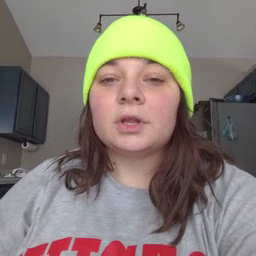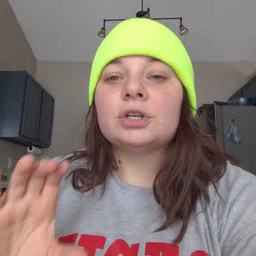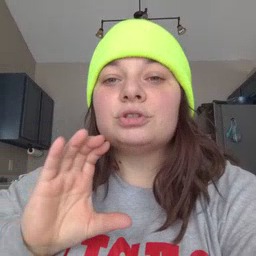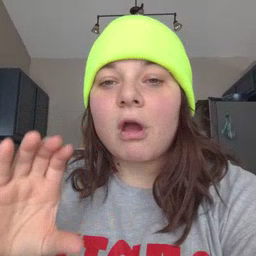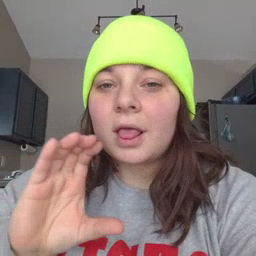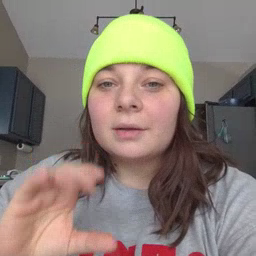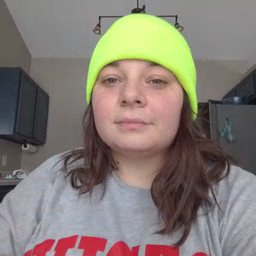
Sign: chocolate